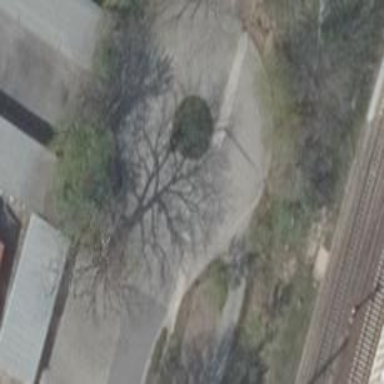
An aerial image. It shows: Residential road that intersects with roundabout.